Field crop: maize
Growth stage: 2
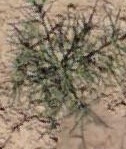
Species: salsola